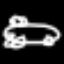
Label: frog